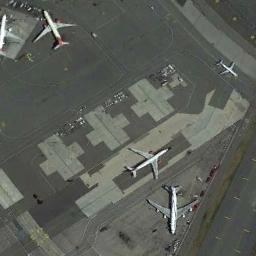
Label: airplane